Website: apple
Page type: customer-info-address
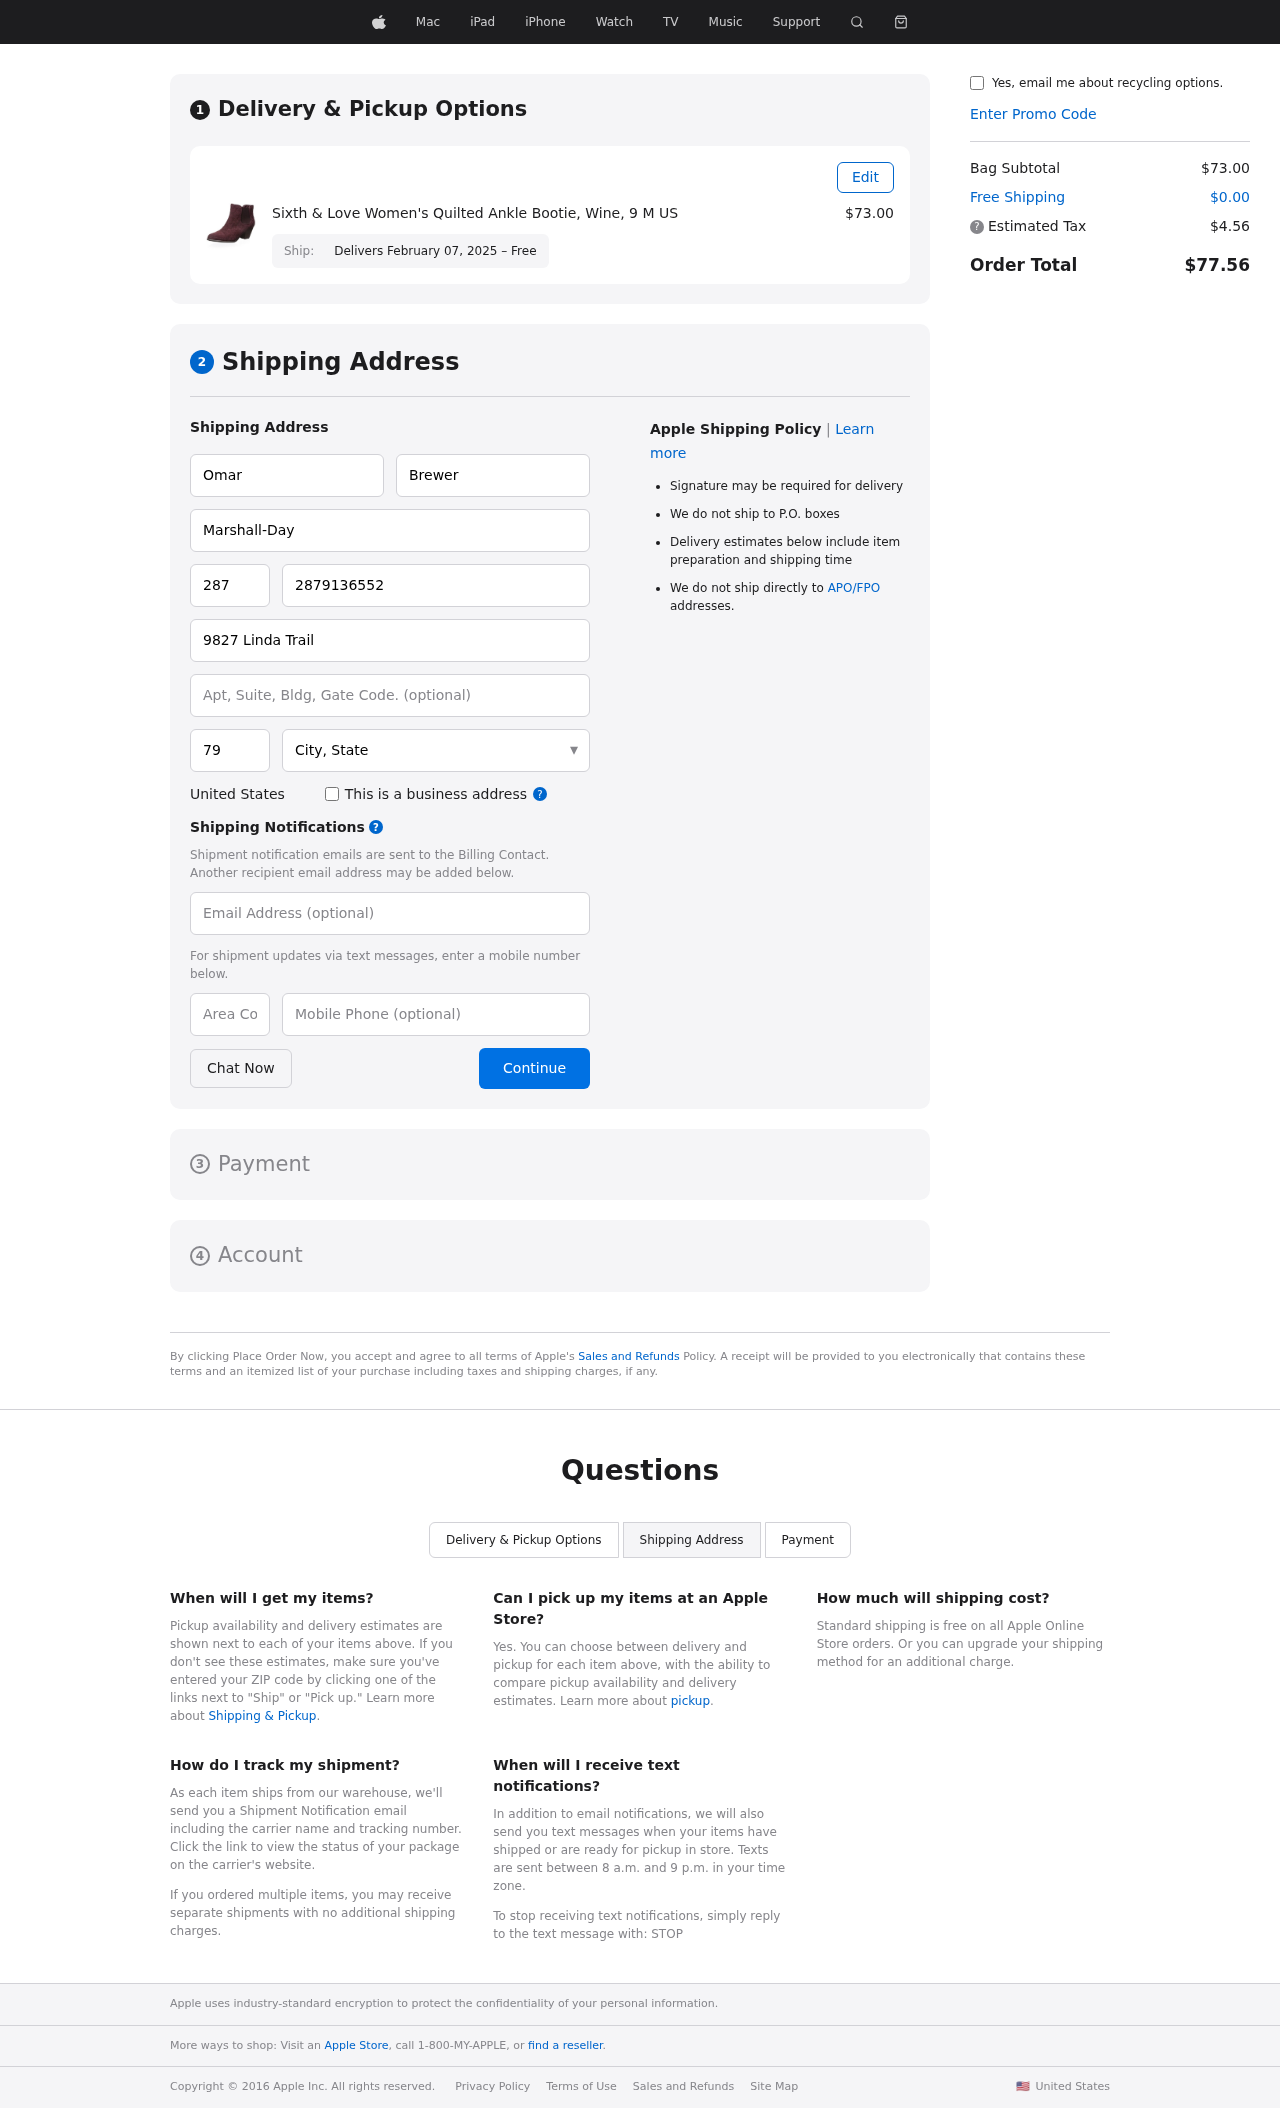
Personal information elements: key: PII_CITY_STATE
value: Samuelborough, VT
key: PII_COMPANY
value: Marshall-Day
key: PII_COUNTRY
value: United States
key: PII_EMAIL
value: obrewer@hotmail.com
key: PII_FIRSTNAME
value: Omar
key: PII_LASTNAME
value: Brewer
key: PII_PHONE
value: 2879136552
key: PII_PHONE_AREA
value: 287
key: PII_POSTCODE
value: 79895
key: PII_STREET
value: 9827 Linda Trail
Product elements: key: PRODUCT1_NAME
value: Sixth & Love Women's Quilted Ankle Bootie, Wine, 9 M US
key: PRODUCT1_PRICE
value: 73
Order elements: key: ORDER_DELIVERY_DATE
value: Delivers February 07, 2025 – Free
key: ORDER_SUBTOTAL
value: $73.00
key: ORDER_SHIPPING_COST
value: $0.00
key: ORDER_TAX
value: $4.56
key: ORDER_TOTAL
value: $77.56